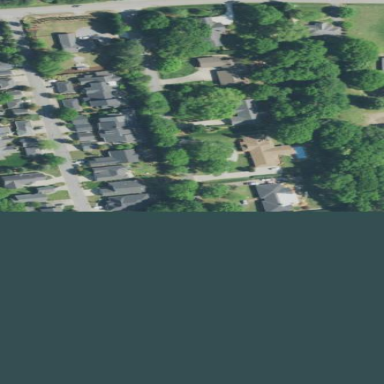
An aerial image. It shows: Residential area within neighborhood.